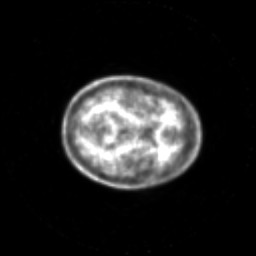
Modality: PET
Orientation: axial
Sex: female
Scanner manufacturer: siemens